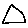
Label: triangle